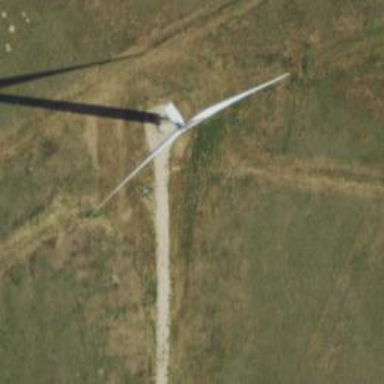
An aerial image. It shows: Wind generator powered by wind. The generator type is horizontal axis and it uses wind turbines.